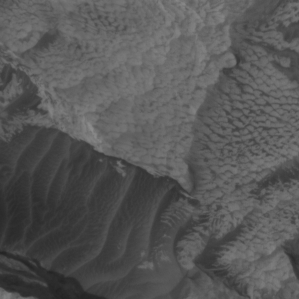
Label: non_frost